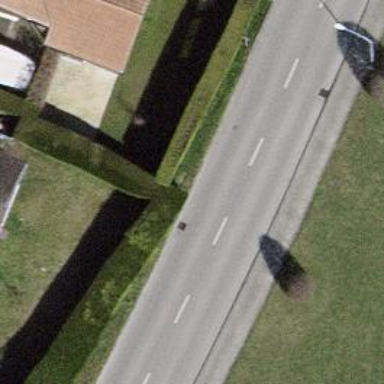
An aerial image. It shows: Hedge acting as barrier.